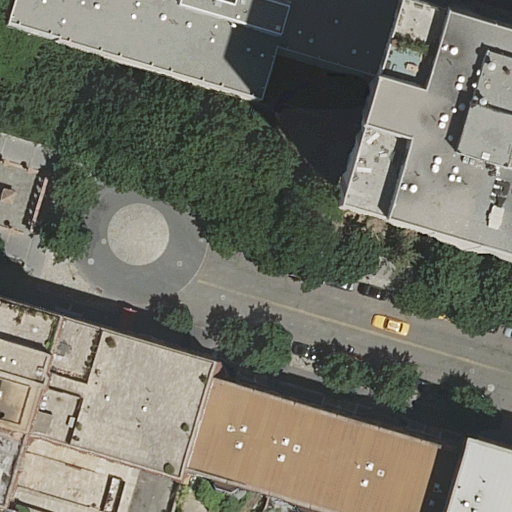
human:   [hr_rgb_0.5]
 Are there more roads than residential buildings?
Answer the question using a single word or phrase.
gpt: no

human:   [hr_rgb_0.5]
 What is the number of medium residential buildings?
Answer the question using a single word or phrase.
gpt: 1

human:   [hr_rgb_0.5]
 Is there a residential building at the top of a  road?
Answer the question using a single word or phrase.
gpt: yes

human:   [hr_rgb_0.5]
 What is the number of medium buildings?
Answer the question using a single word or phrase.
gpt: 1

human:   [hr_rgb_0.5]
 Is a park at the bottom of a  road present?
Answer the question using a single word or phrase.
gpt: no

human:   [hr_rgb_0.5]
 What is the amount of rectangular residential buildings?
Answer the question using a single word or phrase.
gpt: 4

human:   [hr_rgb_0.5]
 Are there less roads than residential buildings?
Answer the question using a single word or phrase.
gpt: no

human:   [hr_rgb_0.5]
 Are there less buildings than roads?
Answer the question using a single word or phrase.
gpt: no

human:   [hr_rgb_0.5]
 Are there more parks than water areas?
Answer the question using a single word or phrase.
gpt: yes

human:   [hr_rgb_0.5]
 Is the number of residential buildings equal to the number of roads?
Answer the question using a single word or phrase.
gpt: yes

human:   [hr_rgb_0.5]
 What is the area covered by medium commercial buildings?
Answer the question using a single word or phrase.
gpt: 0m2

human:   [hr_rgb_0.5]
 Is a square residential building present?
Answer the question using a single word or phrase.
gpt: no

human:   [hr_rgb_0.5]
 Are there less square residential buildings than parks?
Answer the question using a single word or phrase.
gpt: yes

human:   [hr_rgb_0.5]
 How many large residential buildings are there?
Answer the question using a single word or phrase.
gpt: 2

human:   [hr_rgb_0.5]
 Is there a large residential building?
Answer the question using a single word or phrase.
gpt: yes

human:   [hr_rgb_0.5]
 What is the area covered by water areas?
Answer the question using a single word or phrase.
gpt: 0m2

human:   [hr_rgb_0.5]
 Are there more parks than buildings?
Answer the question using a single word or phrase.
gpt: no

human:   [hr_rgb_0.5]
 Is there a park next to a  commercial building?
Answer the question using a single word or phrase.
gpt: no

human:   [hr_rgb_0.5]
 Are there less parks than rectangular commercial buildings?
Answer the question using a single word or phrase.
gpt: no

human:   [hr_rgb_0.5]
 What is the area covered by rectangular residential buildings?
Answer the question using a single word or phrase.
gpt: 980m2

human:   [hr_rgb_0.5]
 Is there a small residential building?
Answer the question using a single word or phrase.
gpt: yes

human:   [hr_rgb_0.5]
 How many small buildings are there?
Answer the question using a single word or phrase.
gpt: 2

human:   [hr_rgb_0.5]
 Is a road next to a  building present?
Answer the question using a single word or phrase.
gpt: yes

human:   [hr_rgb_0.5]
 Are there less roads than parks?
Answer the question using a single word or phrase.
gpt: no

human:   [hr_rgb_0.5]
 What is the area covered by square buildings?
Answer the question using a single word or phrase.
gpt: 0m2

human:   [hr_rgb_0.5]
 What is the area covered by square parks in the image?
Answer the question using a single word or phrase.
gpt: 0m2

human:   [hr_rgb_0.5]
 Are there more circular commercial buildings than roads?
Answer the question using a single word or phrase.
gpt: no

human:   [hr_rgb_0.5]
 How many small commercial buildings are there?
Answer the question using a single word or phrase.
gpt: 0

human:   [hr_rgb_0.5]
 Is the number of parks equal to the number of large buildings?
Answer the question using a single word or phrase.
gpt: no

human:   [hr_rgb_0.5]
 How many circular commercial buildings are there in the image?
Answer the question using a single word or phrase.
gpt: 0

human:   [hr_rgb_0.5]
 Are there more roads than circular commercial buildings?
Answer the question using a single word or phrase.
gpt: yes

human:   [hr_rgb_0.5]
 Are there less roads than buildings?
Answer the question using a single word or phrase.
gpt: no

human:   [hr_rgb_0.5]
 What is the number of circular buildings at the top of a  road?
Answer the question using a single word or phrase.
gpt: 0

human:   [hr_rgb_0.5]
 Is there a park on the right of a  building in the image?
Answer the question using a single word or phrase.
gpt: yes

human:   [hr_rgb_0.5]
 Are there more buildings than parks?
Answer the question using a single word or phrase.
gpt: yes

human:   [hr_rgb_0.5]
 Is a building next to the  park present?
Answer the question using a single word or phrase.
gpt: yes